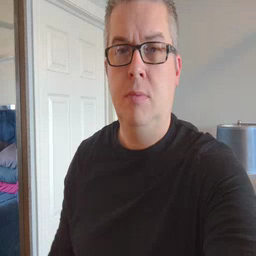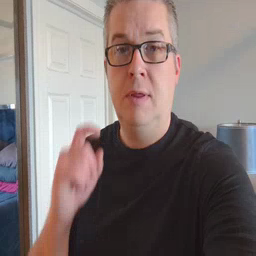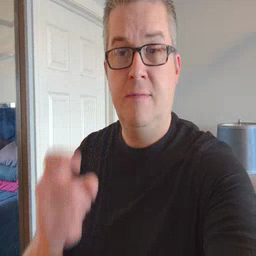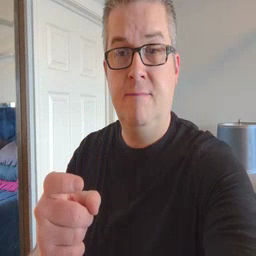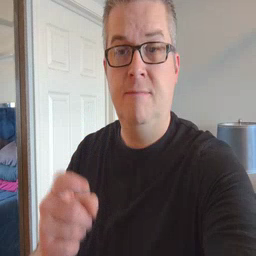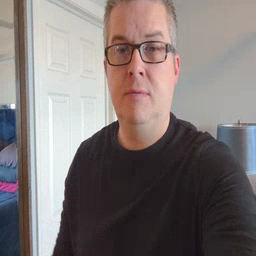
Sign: gift